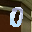
Label: 0